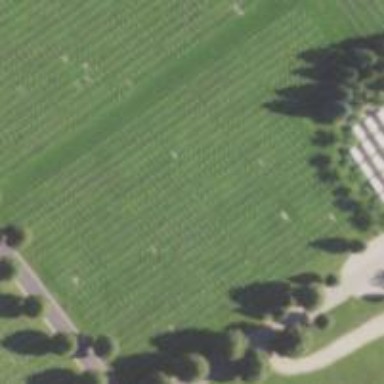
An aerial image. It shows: Sector in the cemetery.